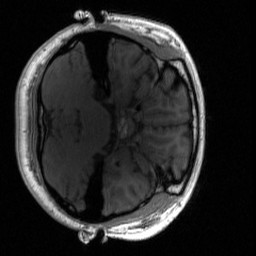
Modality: T1w
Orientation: axial
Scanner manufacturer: siemens
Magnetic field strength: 3 T
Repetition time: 2 s
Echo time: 0.0022 s